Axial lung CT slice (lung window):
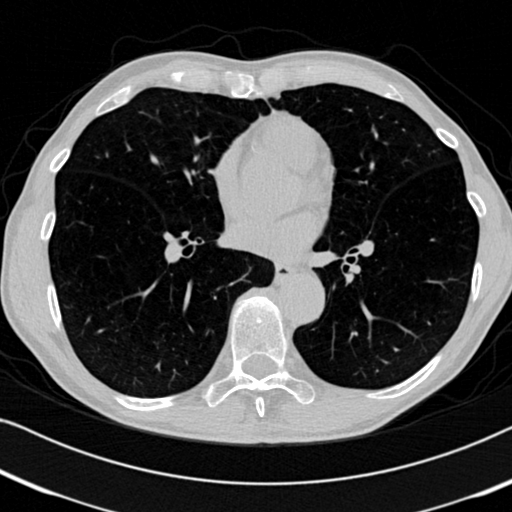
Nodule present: no